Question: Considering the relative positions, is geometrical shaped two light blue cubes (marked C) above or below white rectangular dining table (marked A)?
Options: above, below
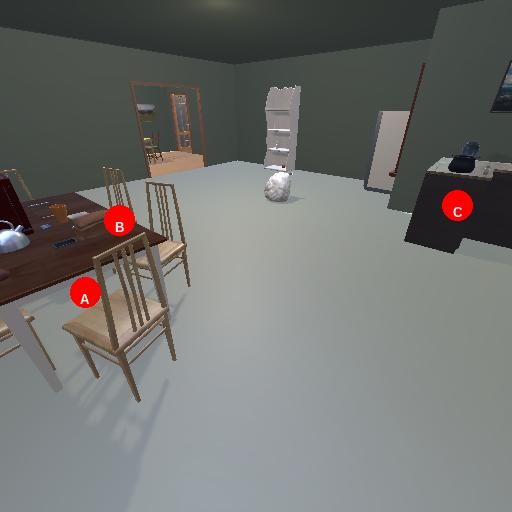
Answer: above